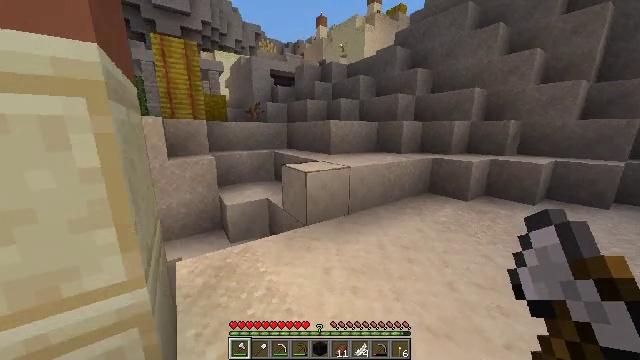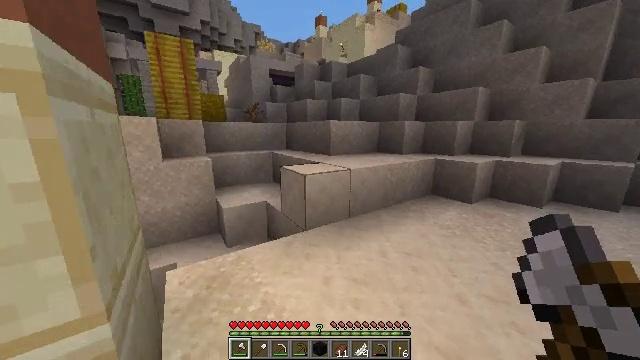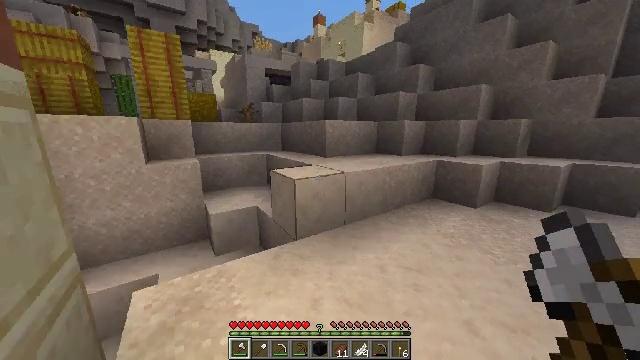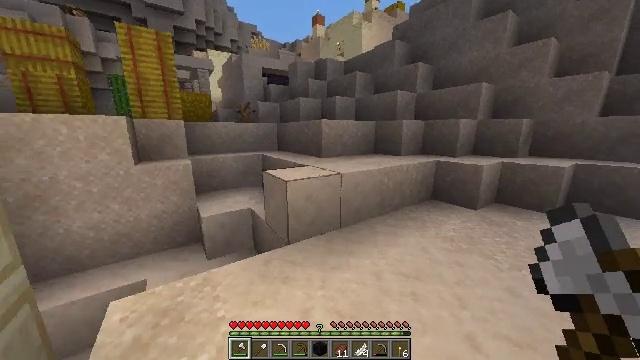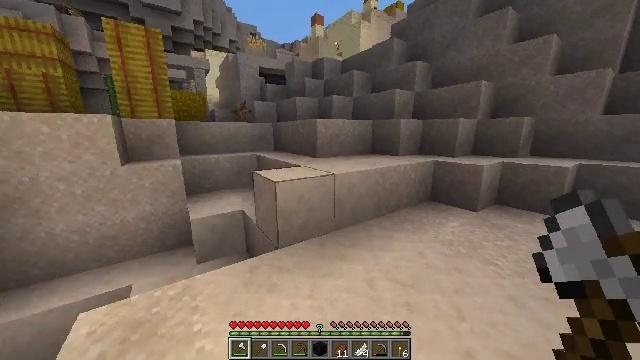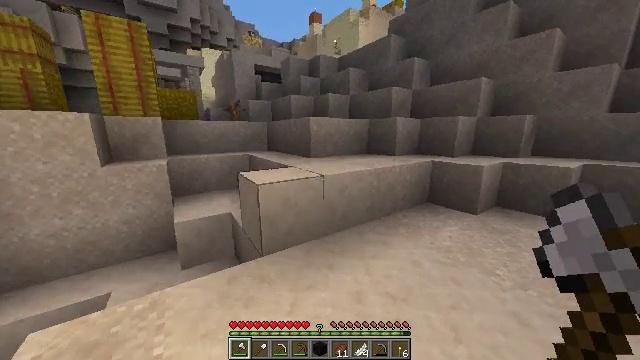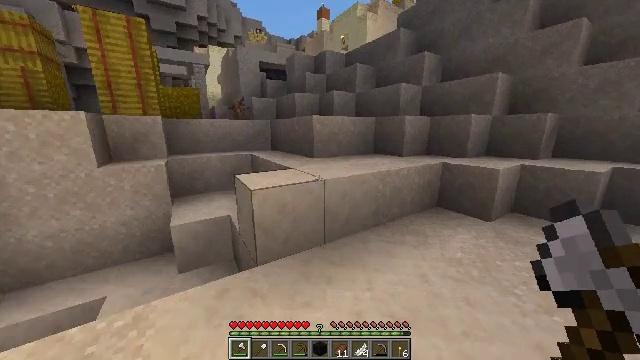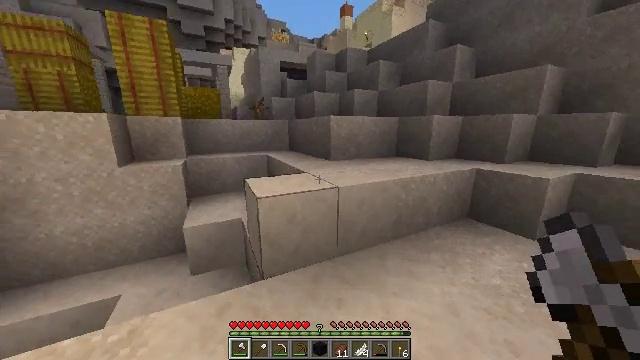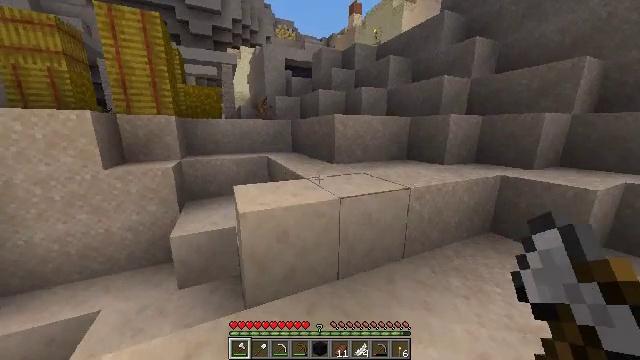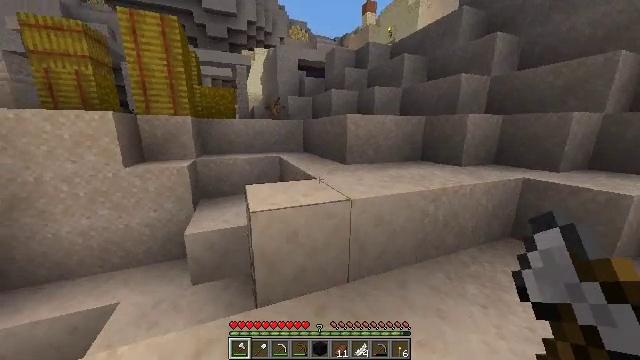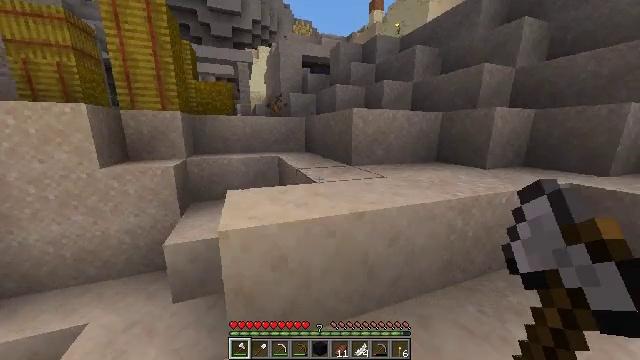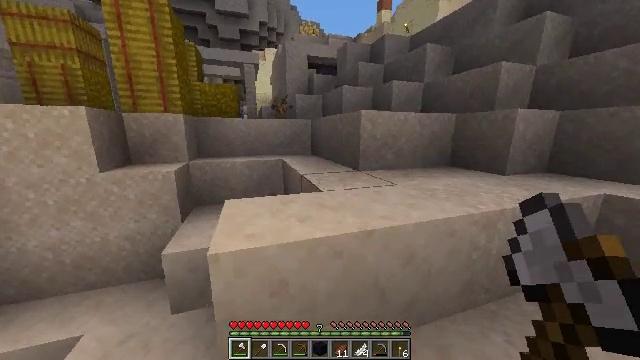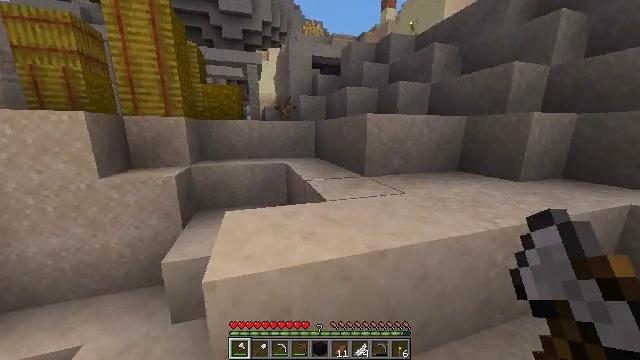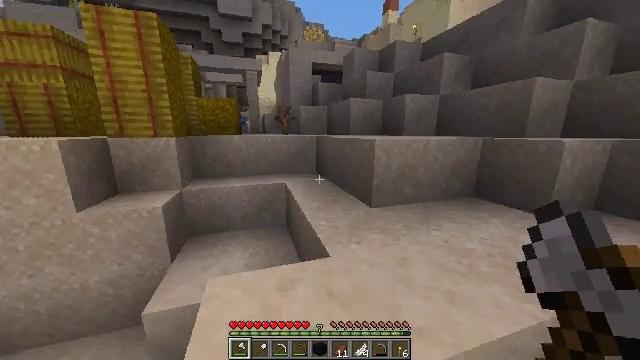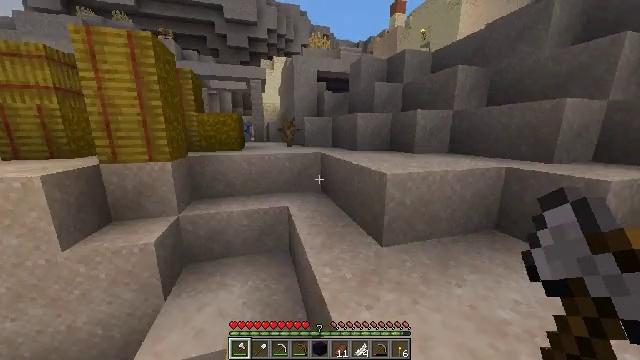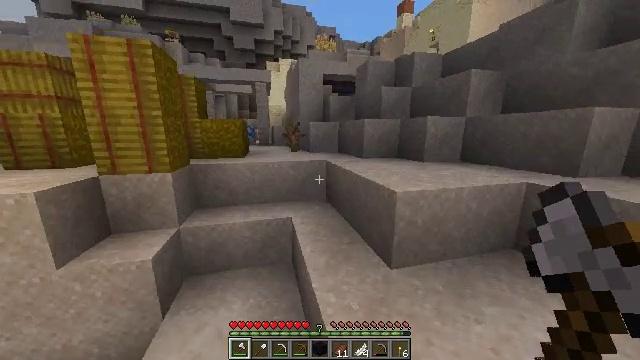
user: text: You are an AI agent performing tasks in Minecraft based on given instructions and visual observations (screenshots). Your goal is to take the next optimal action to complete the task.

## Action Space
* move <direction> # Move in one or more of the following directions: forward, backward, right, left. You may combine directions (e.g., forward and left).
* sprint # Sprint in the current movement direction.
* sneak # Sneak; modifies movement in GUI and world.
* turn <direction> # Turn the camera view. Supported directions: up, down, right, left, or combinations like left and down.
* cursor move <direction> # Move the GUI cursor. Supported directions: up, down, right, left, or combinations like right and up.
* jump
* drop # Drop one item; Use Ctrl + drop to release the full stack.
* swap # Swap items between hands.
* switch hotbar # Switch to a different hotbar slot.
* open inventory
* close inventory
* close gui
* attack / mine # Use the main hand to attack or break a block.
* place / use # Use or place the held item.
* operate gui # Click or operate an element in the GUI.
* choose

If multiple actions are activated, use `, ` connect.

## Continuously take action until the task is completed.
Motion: motion action
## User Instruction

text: Mine the white glazed terracotta block.
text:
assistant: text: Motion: move forward and move right
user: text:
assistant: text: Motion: move forward and move right
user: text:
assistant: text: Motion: move forward and move right
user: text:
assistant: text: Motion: move forward and move right
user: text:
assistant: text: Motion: move forward
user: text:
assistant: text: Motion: move forward, turn left
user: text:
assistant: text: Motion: move forward, turn left
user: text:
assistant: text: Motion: move forward, turn left
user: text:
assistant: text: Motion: move forward, turn left
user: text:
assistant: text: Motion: move forward, turn left
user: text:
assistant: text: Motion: move forward, turn left
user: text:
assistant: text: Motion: move forward, jump
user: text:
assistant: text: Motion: move forward, jump
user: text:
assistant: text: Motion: move forward, turn left, jump
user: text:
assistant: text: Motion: move forward, turn left, jump
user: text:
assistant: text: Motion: move forward, turn left, jump
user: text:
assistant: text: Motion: move forward
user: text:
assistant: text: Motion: move forward
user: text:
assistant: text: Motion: move forward, turn left
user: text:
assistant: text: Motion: move forward, turn left
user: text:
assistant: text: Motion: move forward, turn left and up
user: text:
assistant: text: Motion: move forward
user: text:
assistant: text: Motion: move forward
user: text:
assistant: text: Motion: move forward, jump
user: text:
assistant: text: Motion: move forward, turn right, jump
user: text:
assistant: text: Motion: move forward, jump
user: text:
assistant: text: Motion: move forward, turn left and up, jump
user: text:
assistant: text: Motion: move forward, turn left, jump
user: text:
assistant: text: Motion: move forward, turn left
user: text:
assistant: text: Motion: move forward, turn left